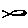
Label: fish